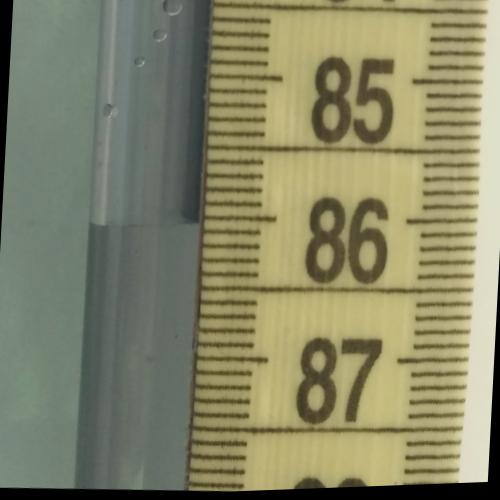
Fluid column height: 86.0 cm